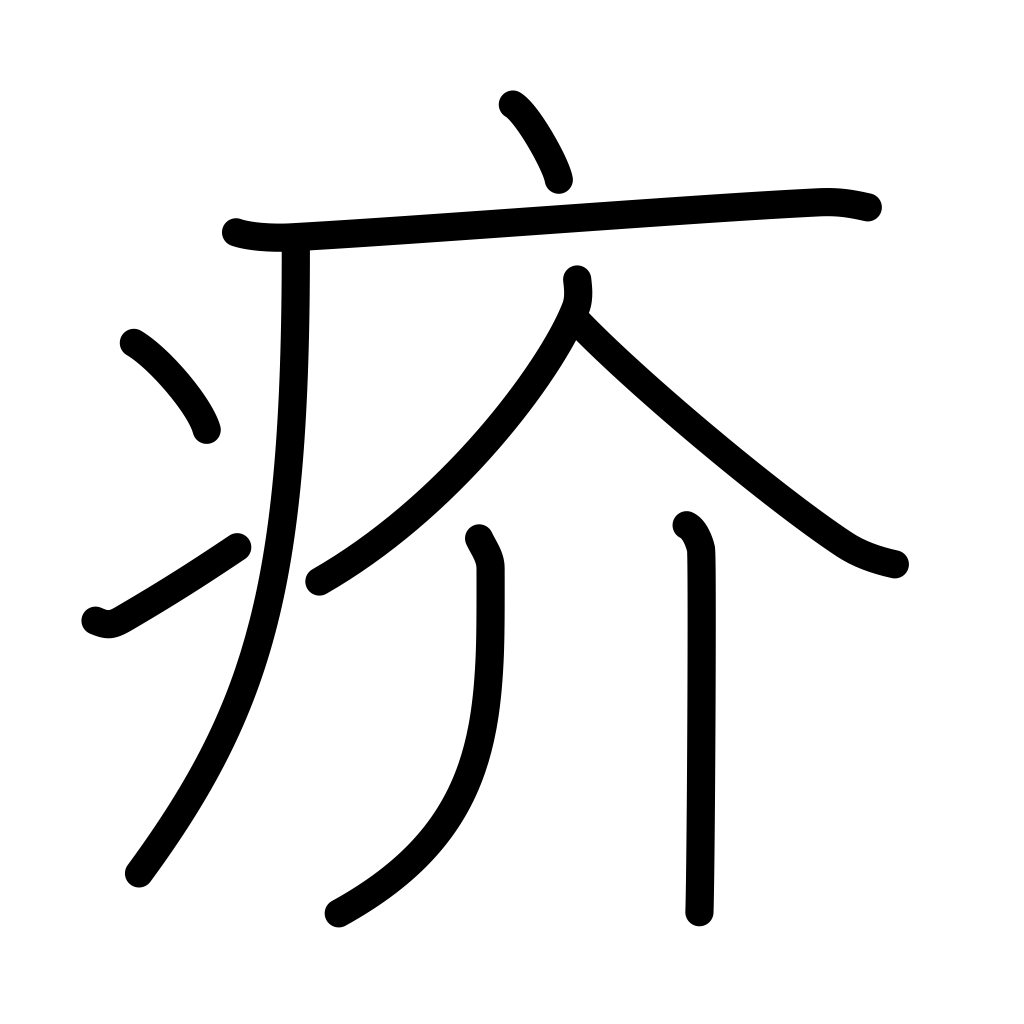
Meaning: scabby eruption